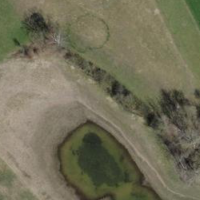
EUNIS habitat code: 23
Species observed at this site:
Tettigonia viridissima
Cirsium arvense
Chorthippus biguttulus
Roeseliana roeselii